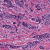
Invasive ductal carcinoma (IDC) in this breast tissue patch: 1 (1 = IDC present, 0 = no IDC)